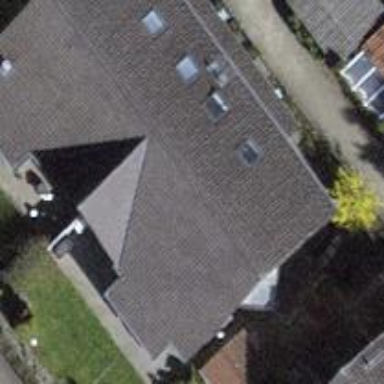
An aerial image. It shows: Semidetached house.